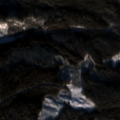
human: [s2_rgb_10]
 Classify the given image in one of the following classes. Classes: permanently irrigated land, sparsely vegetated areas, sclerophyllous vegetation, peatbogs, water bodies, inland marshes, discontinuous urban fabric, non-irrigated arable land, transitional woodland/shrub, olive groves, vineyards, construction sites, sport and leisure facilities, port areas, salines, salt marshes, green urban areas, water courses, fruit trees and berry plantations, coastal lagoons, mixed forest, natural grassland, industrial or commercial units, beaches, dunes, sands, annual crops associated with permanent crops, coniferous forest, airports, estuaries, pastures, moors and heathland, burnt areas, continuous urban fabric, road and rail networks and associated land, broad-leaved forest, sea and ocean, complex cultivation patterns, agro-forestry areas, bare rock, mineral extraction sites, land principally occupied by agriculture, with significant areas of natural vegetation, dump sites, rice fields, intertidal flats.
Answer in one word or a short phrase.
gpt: coniferous forest, mixed forest